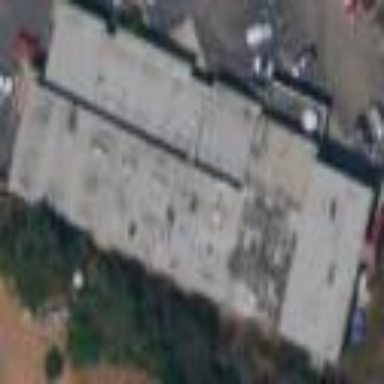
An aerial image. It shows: Commercial building that serves as community center.